Field crop: tomato
Growth stage: 1
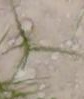
Species: cyperus